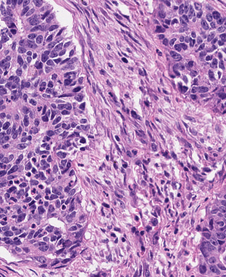
Tumor epithelial tissue: yes
Tumor-associated stroma tissue: yes
Normal tissue: no